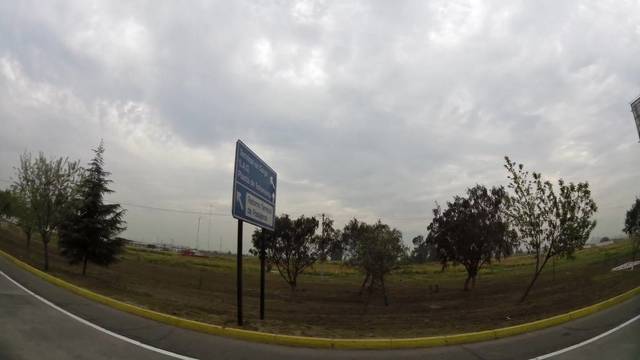
Region: Chile
Coordinates: -33.409, -70.795